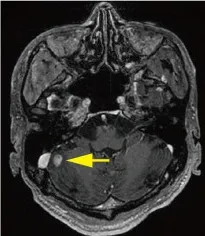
(D-F) Magnetic resonance images showing multiple intracranial lesions (arrow) 1 month after the first craniotomy.
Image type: radiology (mri)